Question: '''
<style type="text/css">
.button2 {
font-family: "Georgia Pro", Georgia;
background: #000;
color: #fff;
text-decoration: none;
padding: 5px 15px;
border: 3px solid #000;
font-size: 14px;
}
.button2:hover {
border: 3px solid #000;
background: #fff;
color:#000;
}
</style>
<a href="#link" class="button2" title="ADD TO SHOPPING BAG"><span>ADD TO SHOPPING BAG</span></a>
'''
This is my code. I want to make it so that when the user moves over the link, the hover box moves from the bottom or top and comes in? I am very new to CSS3 transitions and don't understand the whole 's' and 'width' thing or 'height'? The only thing is I want it more or less maybe fluid and better to handle responsive design.. think 'em' and 'auto' height??
jsFiddle: <URL>
Sample hover:

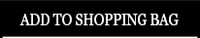
Answer: Although i think CSS isn't the right language for this effect, i did try to create something for you. The code isn't perfect, but it does what you requested: <URL>
The HTML structure i used:
'''
<a href="#" class="button">
<span class="white">ADD TO SHOPPING BAG</span>
<span class="black">ADD TO SHOPPING BAG</span>
</a>
'''